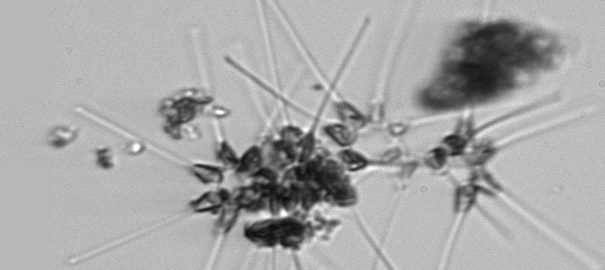
Label: Asterionellopsis_glacialis